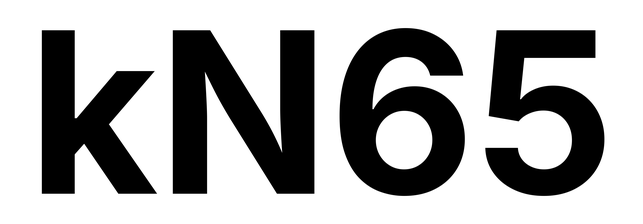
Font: Inter_Bold